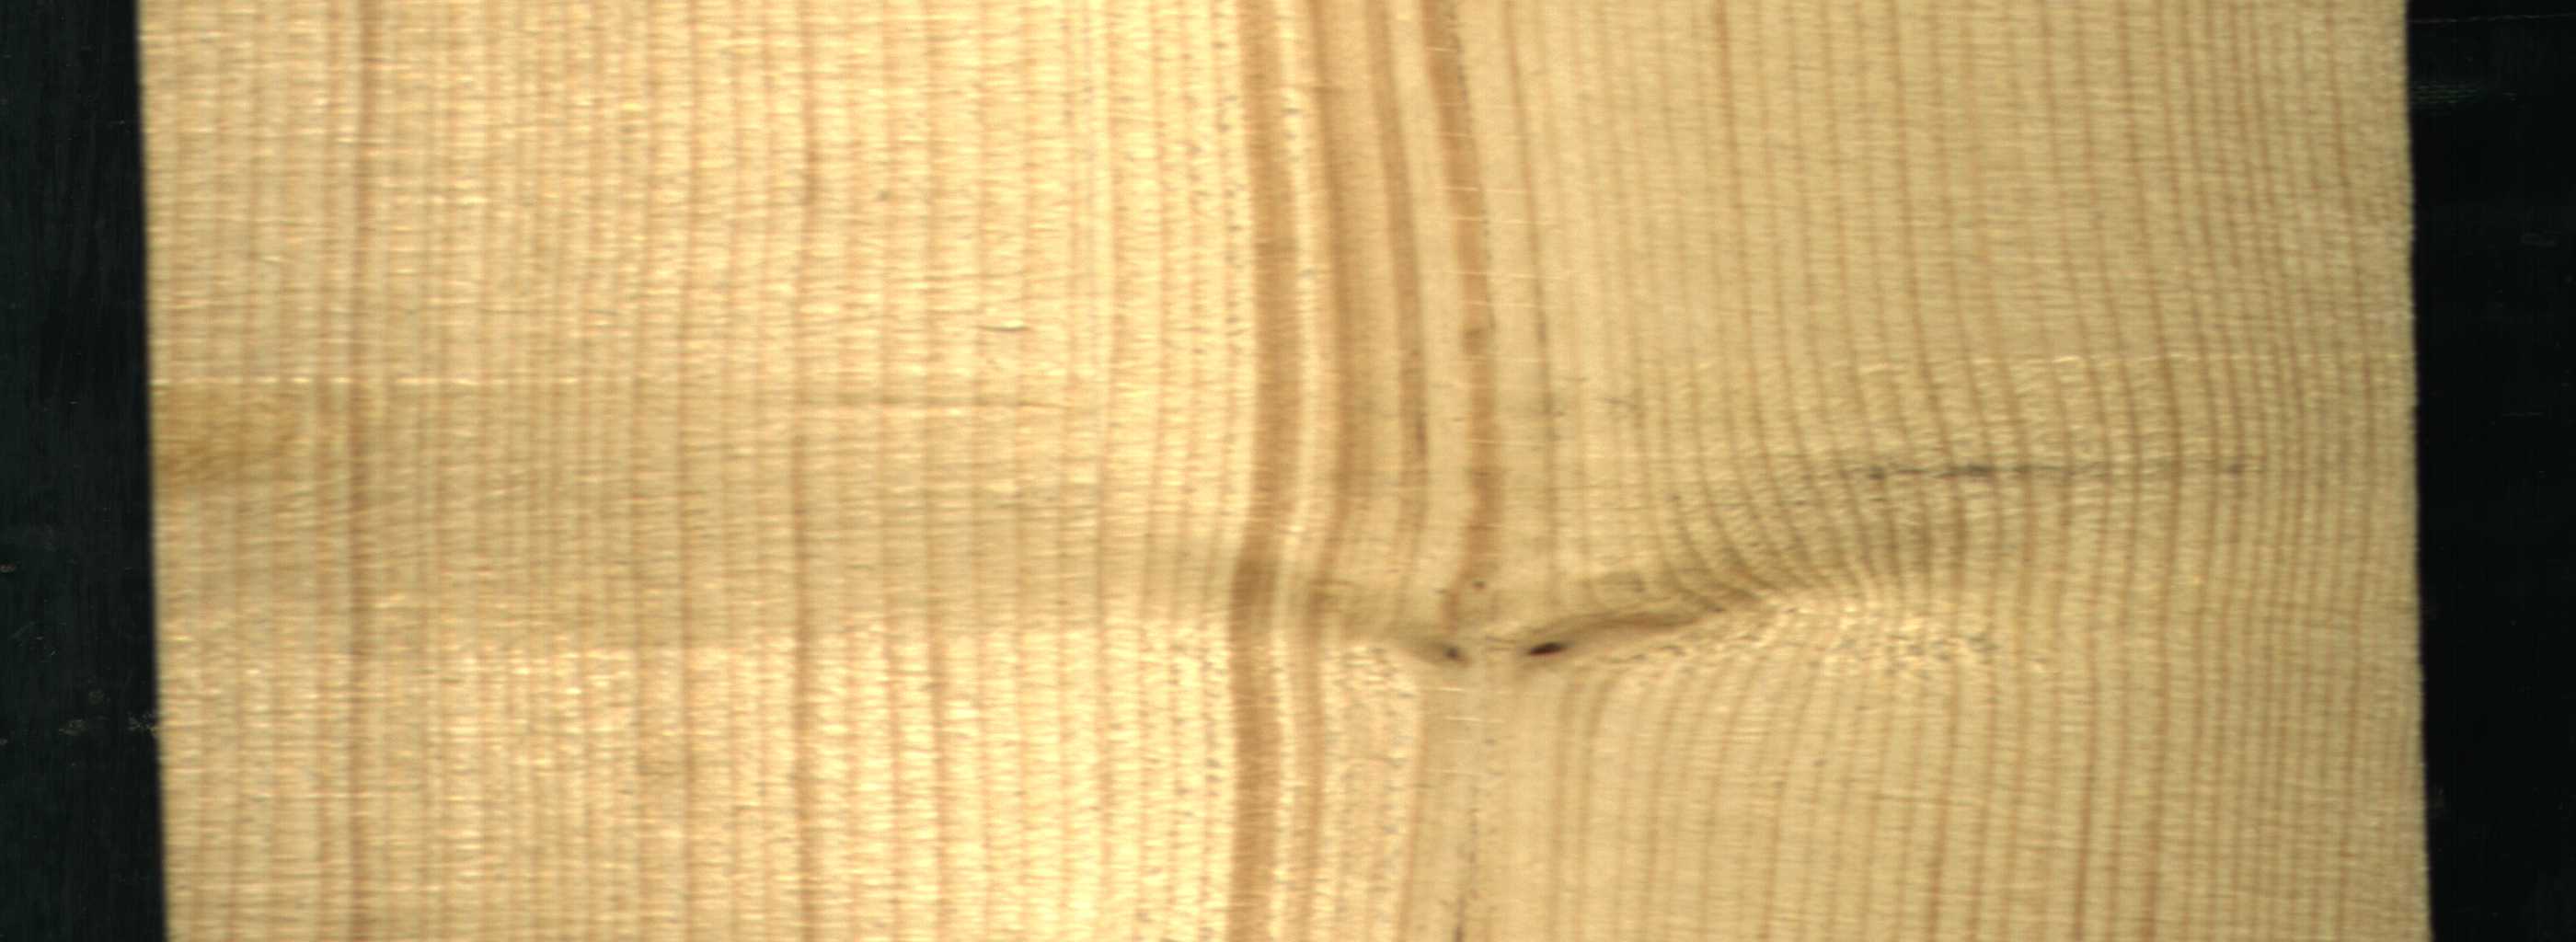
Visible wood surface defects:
Live_Knot